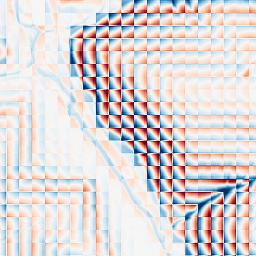
Category: wavelet
Decomposition family: wavelet_dwt
Decomposition parameters: wavelet: haar
level: 4
Upsampling method: sinc_hamming
Upsampling parameters: scale: 2
kernel_size: 16
Upsampling scale: 2